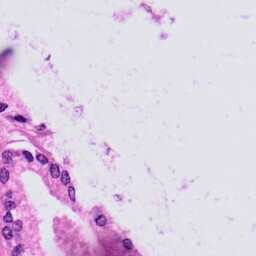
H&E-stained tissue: Prostate